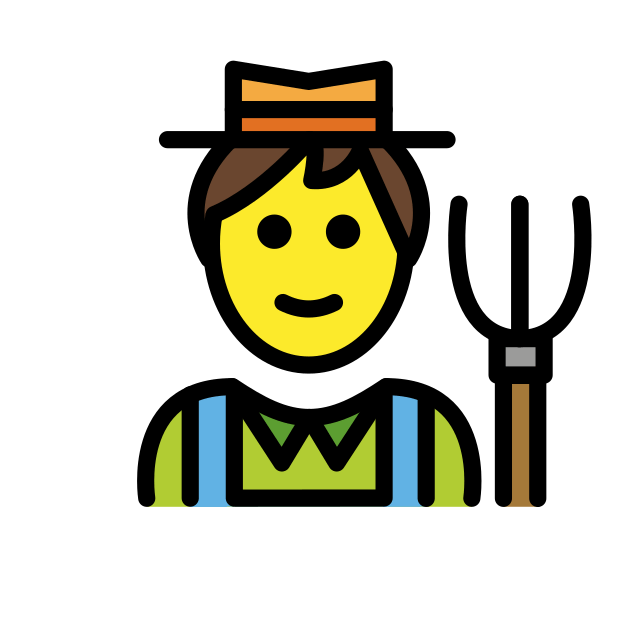
man farmer